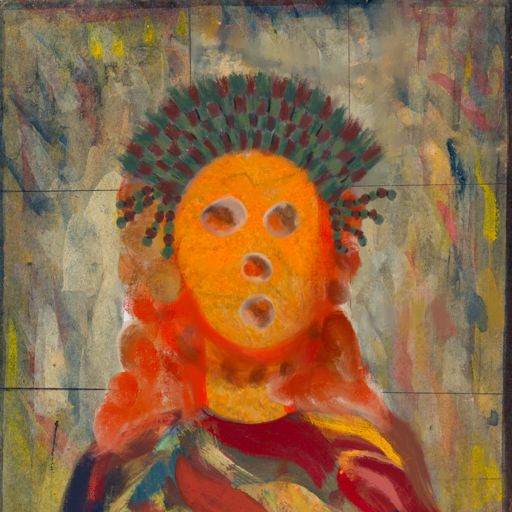
Background: GypsyMother, Head And Neck Front: Sisters, Face Front: Rupkatha, Bust: Mother_And_Son_Son, Hair Front: Rupkatha, Head Accessory: After_Raid_Crown, Second Necklace: Blank, Necklace: Blank, Baby: Blank